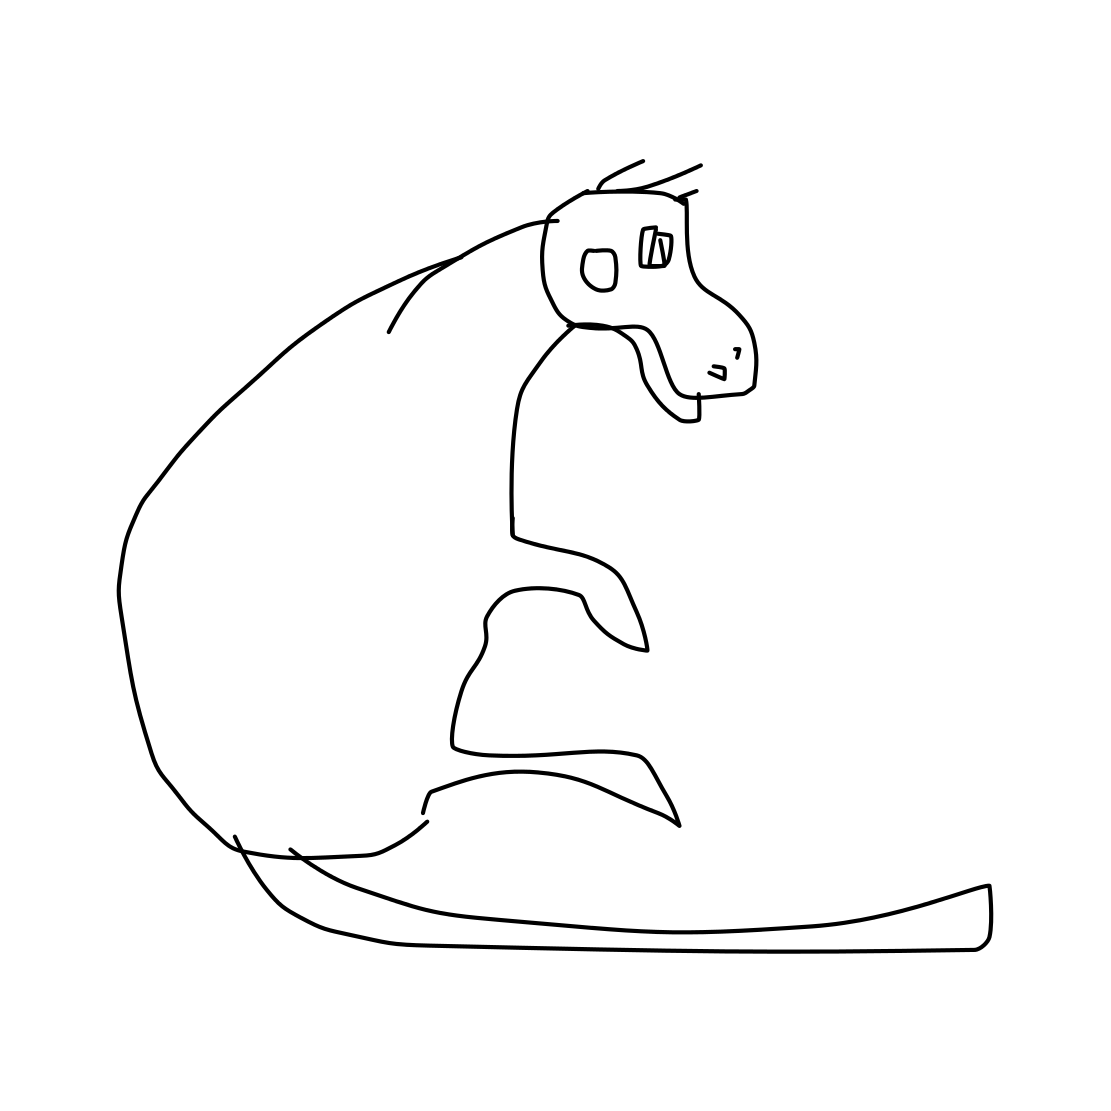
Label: monkey